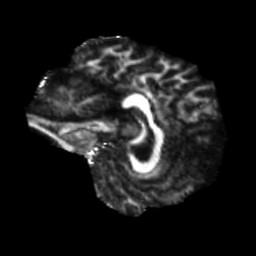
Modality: FA
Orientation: sagittal
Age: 71
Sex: female
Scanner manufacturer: siemens
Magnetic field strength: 3 T
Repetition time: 5.47 s
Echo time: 0.0854 s